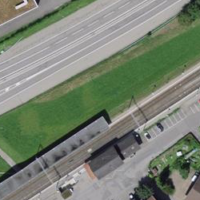
EUNIS habitat code: 57
Species observed at this site:
Medicago sativa